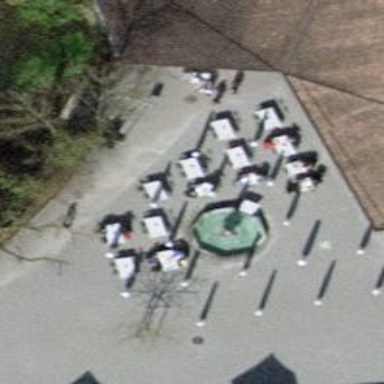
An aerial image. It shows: Outdoor seating area for leisure.